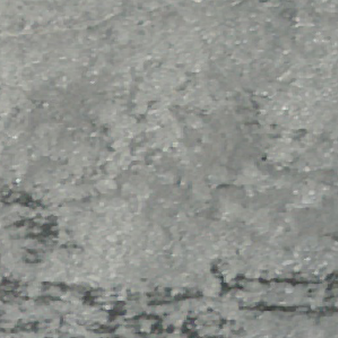
Label: other